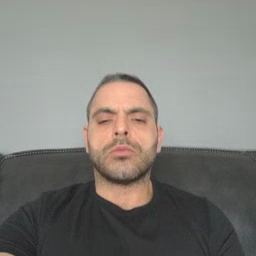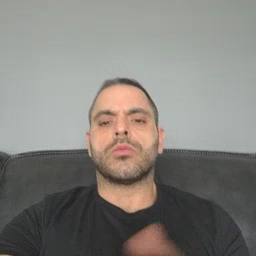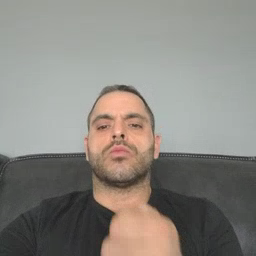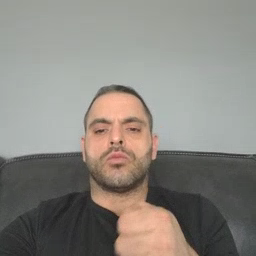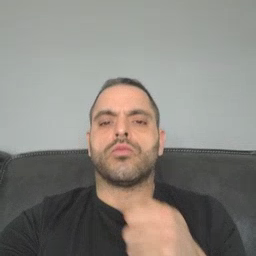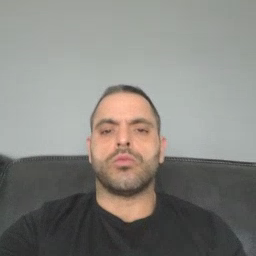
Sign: drawer